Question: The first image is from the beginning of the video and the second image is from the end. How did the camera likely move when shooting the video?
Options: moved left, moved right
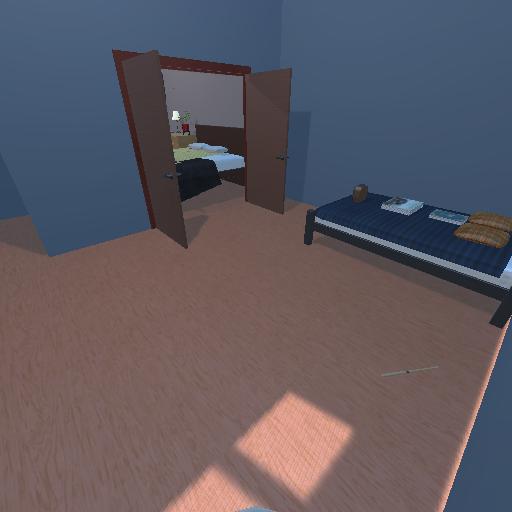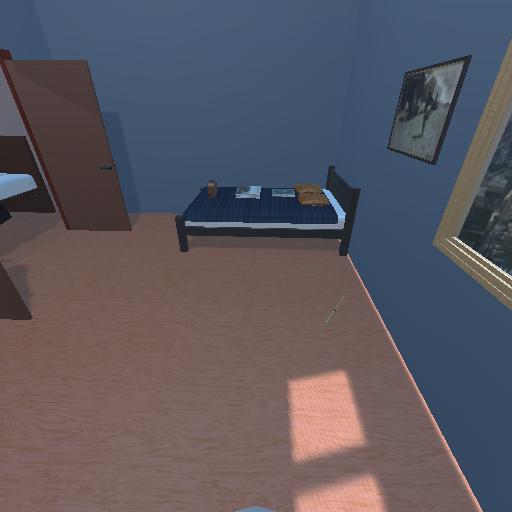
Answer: moved left